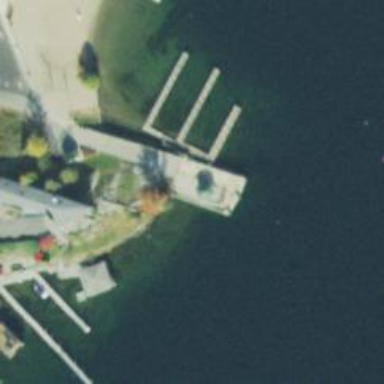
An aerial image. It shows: Man-made pier.